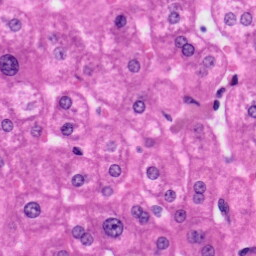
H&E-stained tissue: Liver